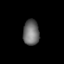
Tissue: lung
Cell type: Endothelial cells
Senescence score: 0.5889
Nuclear area (px): 402
Mean DAPI intensity: 110.092